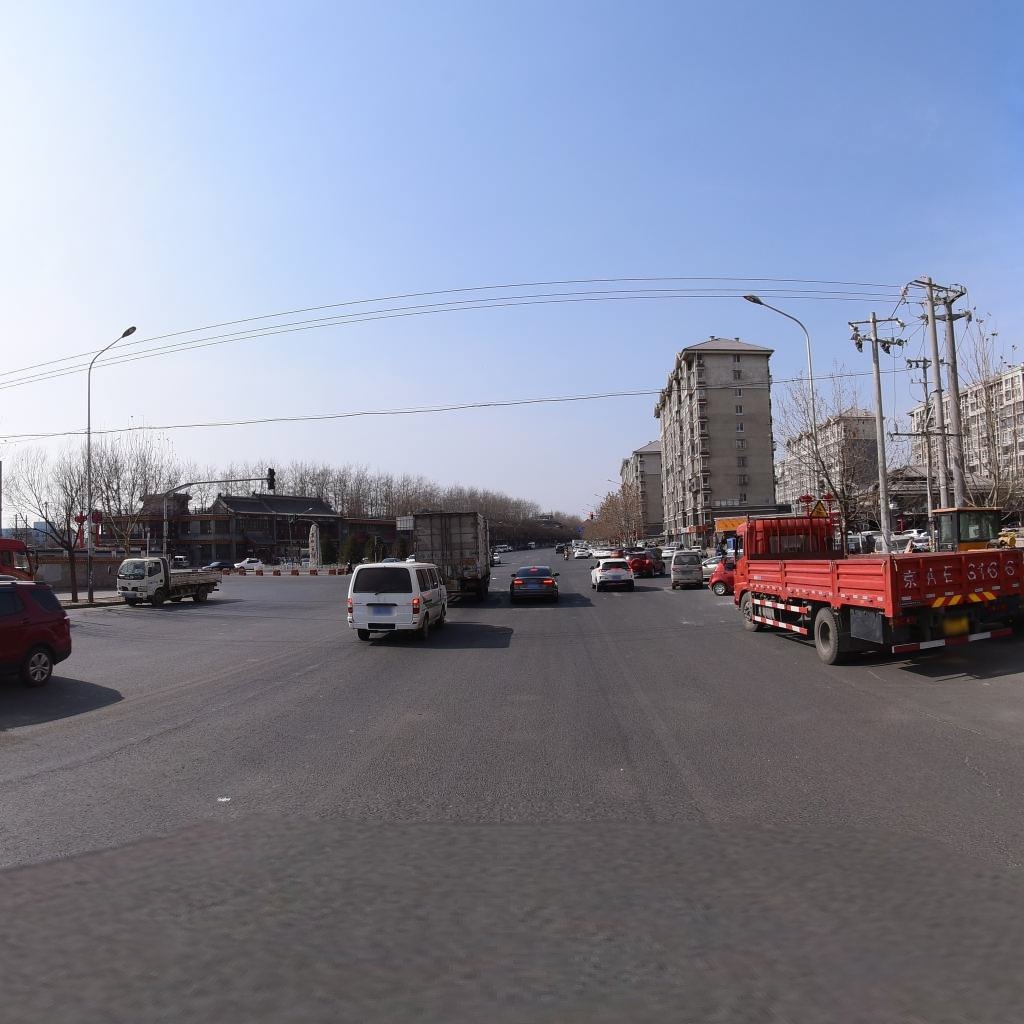
Region: Chaoyang
Road damage annotations: longitudinal crack